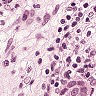
Metastatic tissue present: yes